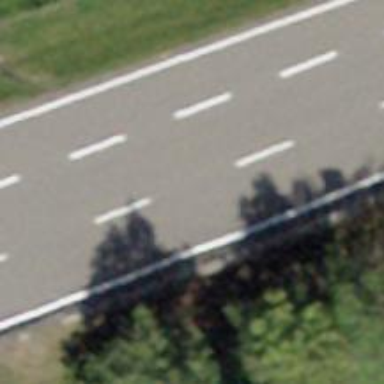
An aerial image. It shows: Asphalt road classified as trunk highway.